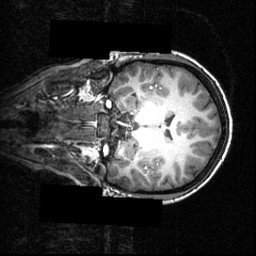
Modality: T1w
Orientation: coronal
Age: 16
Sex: female
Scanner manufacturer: siemens
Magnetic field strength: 3.951 T
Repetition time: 1.5 s
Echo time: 0.00335 s